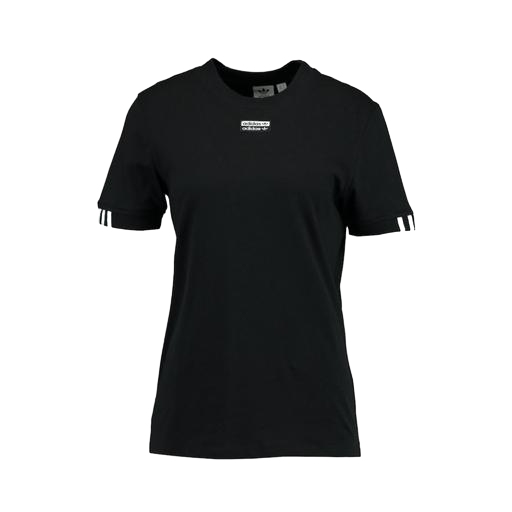
mid t-shirt, women's tee, slim crew tee, white background